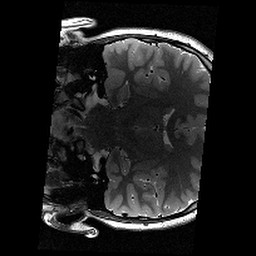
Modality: T2w
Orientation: coronal
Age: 11
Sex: male
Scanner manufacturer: siemens
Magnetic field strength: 3 T
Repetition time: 9.23 s
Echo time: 0.067 s